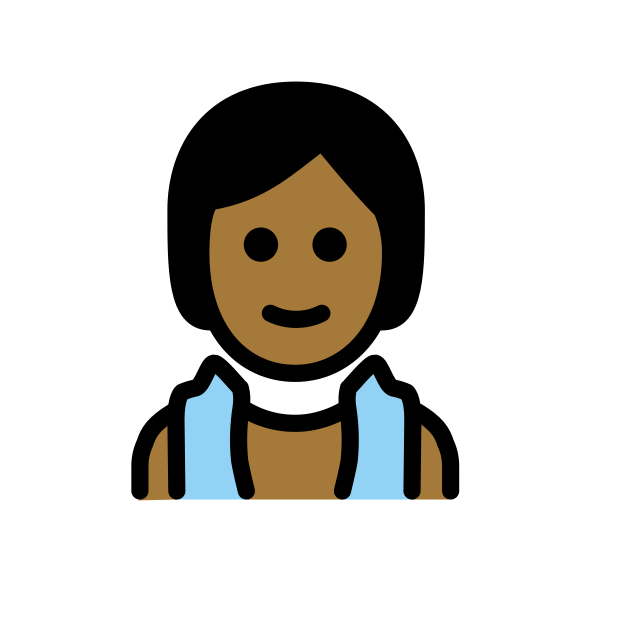
person in steamy room: medium-dark skin tone